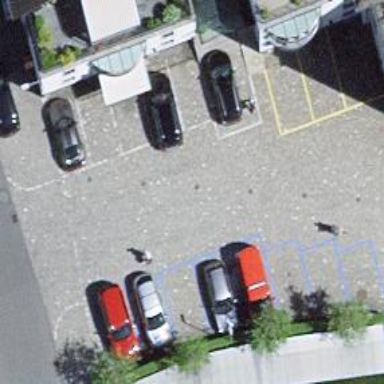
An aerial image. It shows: Parking area with paving stones surface.